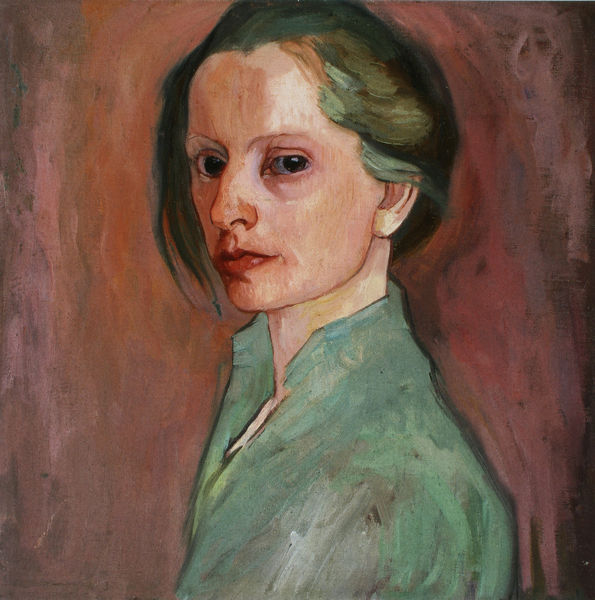
Titel: Selbstbildnis
Künstler: Käte Lassen
Standort: Flensburg
Institution: Museumsberg
Schlagwörter: grün, mädchen, frau, kleid, mund, nase, ohr, stirn, malerei, wand, augen, kragen, bildnis, hals, portrait, porträt, haare, asudruck, lippen, violett, ausdruck, munch, haarsträhne, dreiviertelportrait, gesicht mund